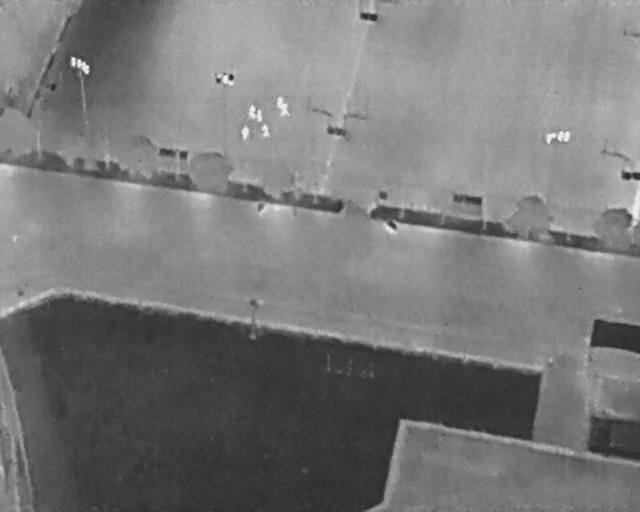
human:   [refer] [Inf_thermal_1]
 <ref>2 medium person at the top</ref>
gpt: <box>[[36, 25, 39, 26, 2], [43, 20, 45, 22, 2]]</box>

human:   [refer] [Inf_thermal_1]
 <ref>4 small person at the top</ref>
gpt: <box>[[40, 24, 42, 26, 2], [39, 21, 41, 23, 2], [38, 21, 40, 22, 2], [42, 19, 44, 20, 2]]</box>